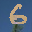
Label: 6